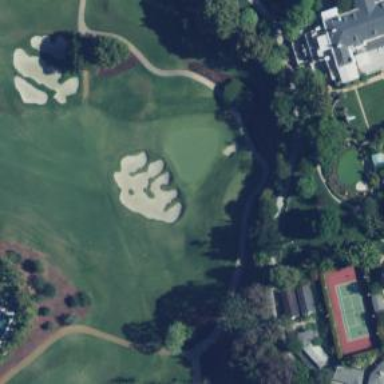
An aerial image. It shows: Golf hole.